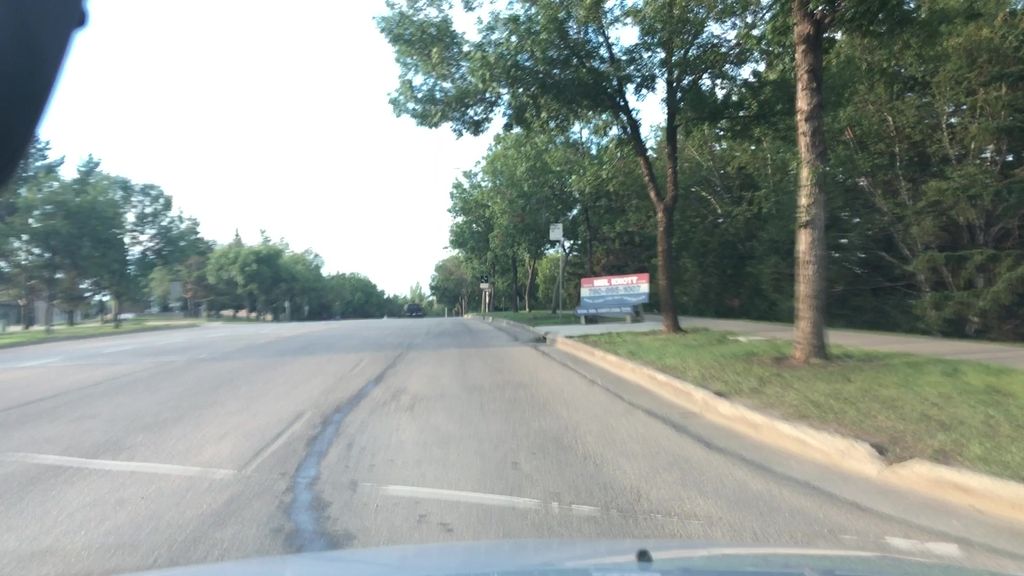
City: edmonton